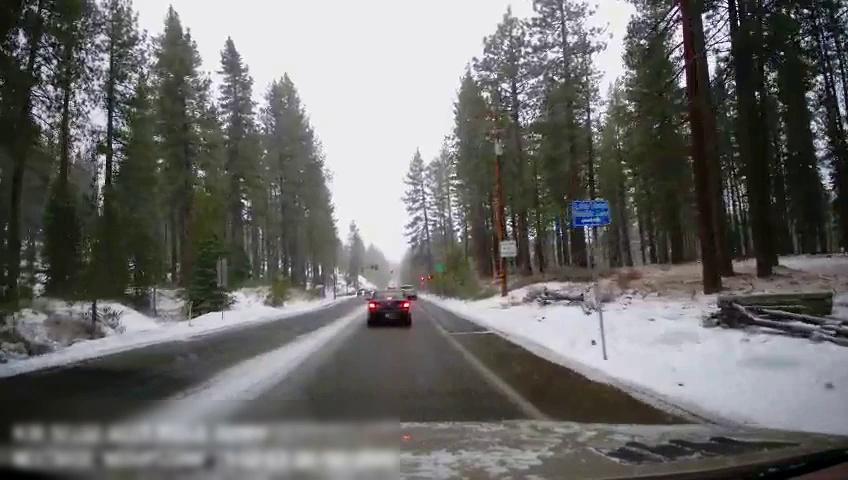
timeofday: Day
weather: Snowy
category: Drivable Space
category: Vehicles | SUV
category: Vehicles | Car
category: Lanes | Current Lane
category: Traffic | Signs
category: Traffic | Signs